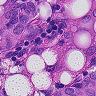
Metastatic tissue present: yes